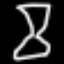
Label: hourglass